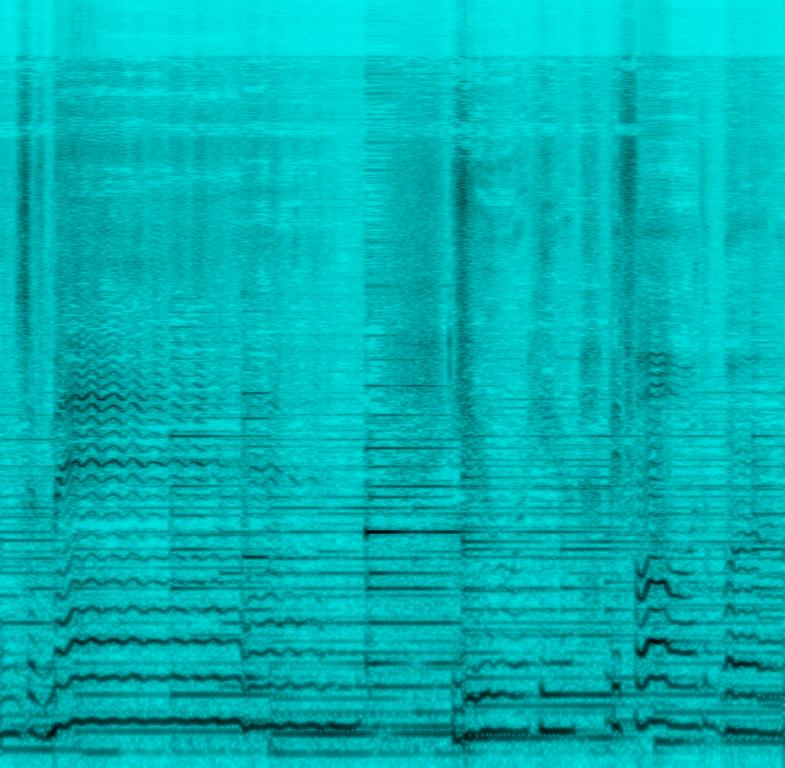
This is a Christian gospel music piece. There is a male vocalist singing melodically while the piano is gently playing a simple tune. The atmosphere is religious. This piece could be playing in the background at Christian religious events or Christian social media content.